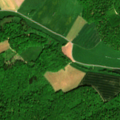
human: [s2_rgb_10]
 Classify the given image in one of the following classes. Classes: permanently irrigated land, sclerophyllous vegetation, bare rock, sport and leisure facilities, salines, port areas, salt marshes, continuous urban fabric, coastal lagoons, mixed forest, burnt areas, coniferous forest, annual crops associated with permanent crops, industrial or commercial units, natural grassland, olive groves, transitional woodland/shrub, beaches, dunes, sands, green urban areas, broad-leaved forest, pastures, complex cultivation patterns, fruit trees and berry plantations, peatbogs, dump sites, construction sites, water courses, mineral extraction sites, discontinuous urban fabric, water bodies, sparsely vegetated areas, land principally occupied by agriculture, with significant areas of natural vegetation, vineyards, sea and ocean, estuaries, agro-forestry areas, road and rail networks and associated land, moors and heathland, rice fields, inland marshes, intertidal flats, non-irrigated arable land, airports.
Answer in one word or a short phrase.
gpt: non-irrigated arable land, complex cultivation patterns, broad-leaved forest